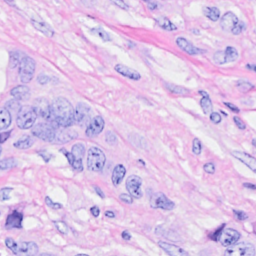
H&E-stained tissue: Breast